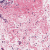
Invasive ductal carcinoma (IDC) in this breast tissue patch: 0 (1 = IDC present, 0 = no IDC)